Question: I have the .java, .class, .cpp, .h files: <URL>
After reading TotalFrickinRockstarFromMars's comment, I setting up classpath.
What's wrong?

Sample1.dll IS there.
Text version:
F:\workspace\JavaJNIProj\src>java Sample1
'''
Exception in thread "main" java.lang.UnsatisfiedLinkError: F:\workspace\JavaJNIProj\src\Sample1.dll: Can't find dependent libraries
at java.lang.ClassLoader$NativeLibrary.load(Native Method)
at java.lang.ClassLoader.loadLibrary0(Unknown Source)
at java.lang.ClassLoader.loadLibrary(Unknown Source)
at java.lang.Runtime.loadLibrary0(Unknown Source)
at java.lang.System.loadLibrary(Unknown Source)
at Sample1.main(Sample1.java:10)
'''
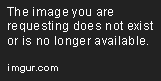
Answer: It looks like you miss some dependency DLLs. You can download DependencyWalker <URL>
This supposed to help you to find it.